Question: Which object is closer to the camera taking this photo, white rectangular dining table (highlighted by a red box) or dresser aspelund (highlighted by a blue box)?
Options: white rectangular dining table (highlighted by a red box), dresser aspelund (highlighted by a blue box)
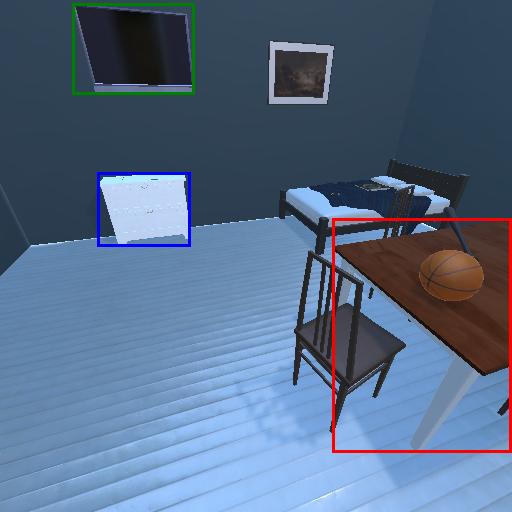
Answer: white rectangular dining table (highlighted by a red box)